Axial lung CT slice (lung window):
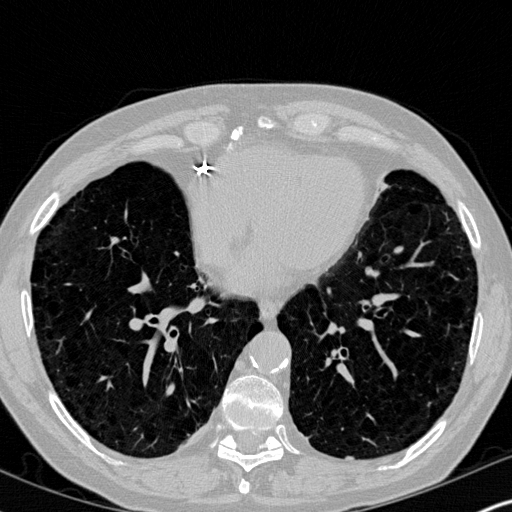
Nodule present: yes
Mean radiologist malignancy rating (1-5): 2